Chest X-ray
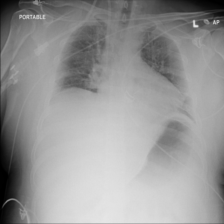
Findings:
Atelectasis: negative
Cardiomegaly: negative
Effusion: negative
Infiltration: negative
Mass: negative
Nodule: negative
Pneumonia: negative
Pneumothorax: negative
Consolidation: negative
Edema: negative
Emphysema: negative
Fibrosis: negative
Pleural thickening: negative
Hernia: negative